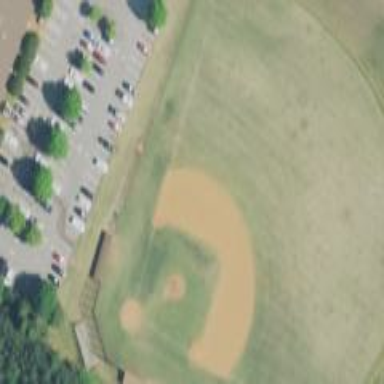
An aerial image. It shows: Baseball pitch for leisure and sports activities.